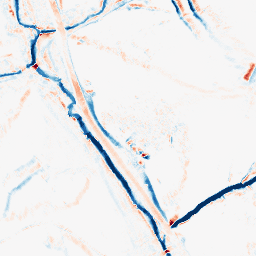
Category: morphological
Decomposition family: morphological_diamond
Decomposition parameters: operation: average
radius: 5
Upsampling method: quartic
Upsampling parameters: scale: 4
Upsampling scale: 4